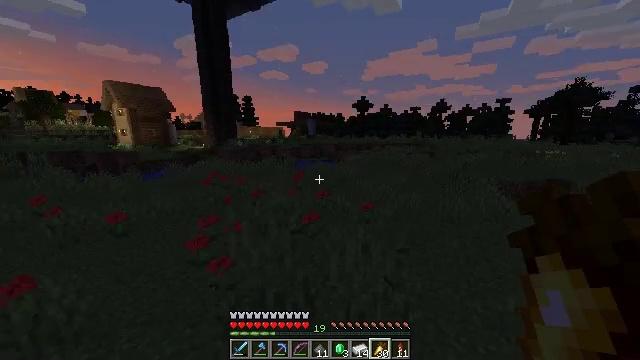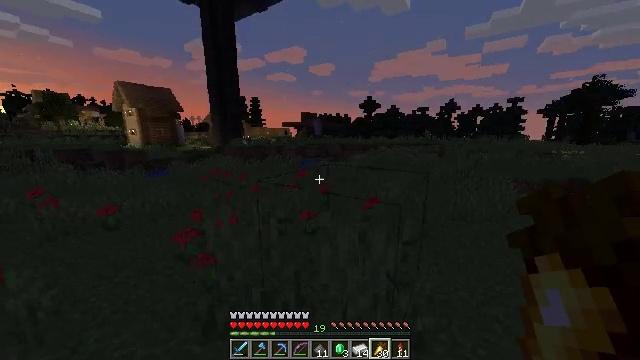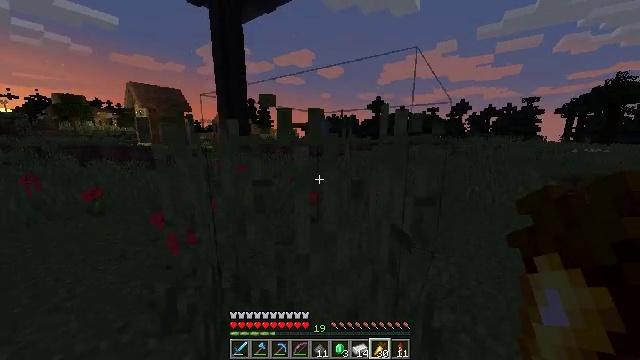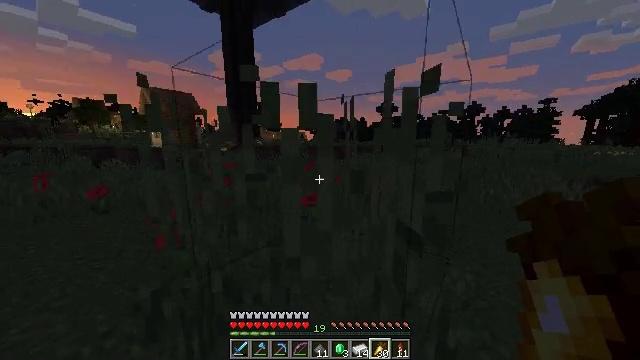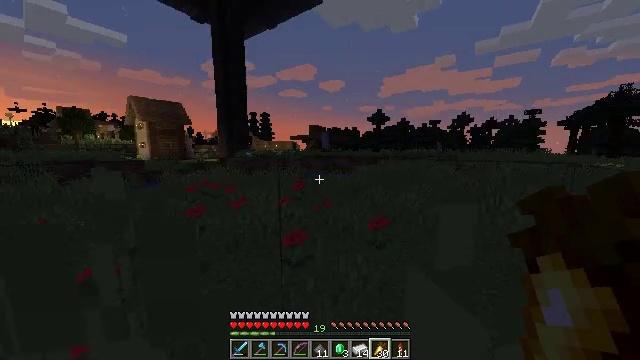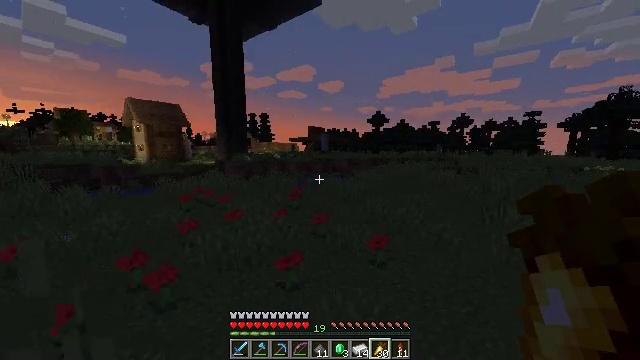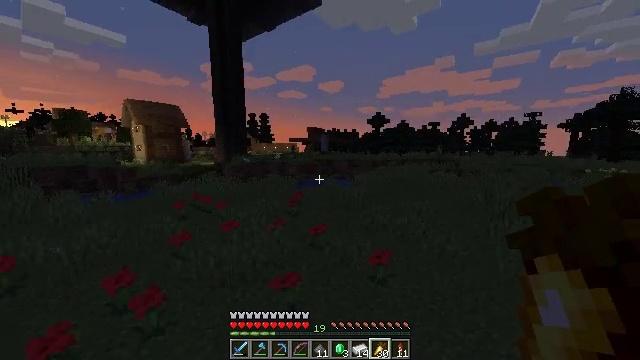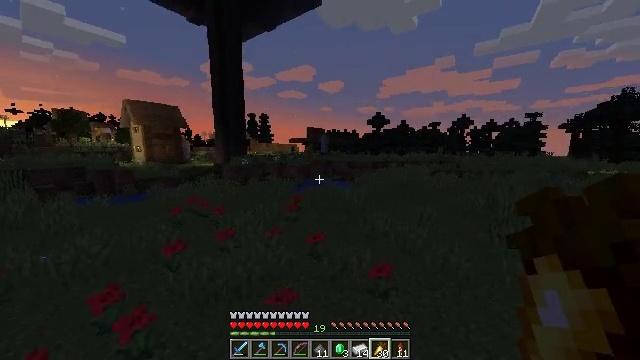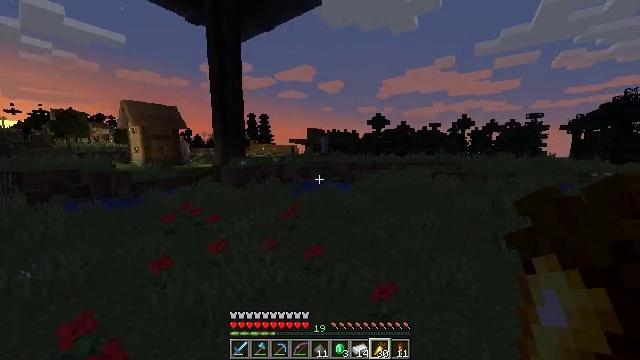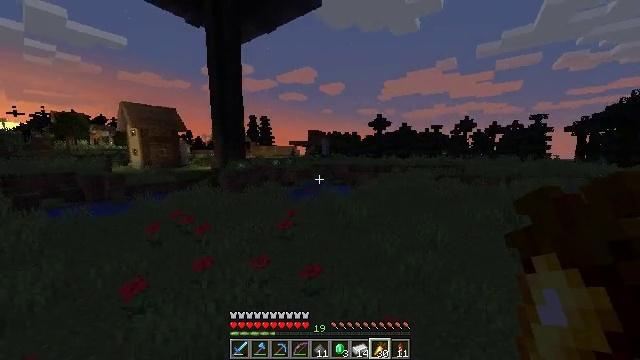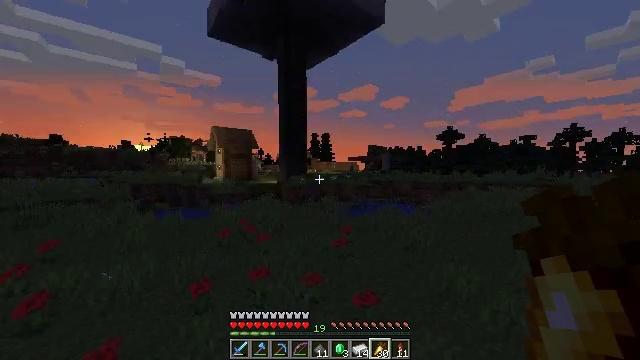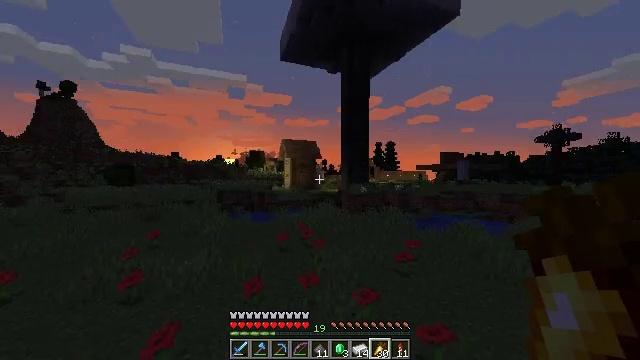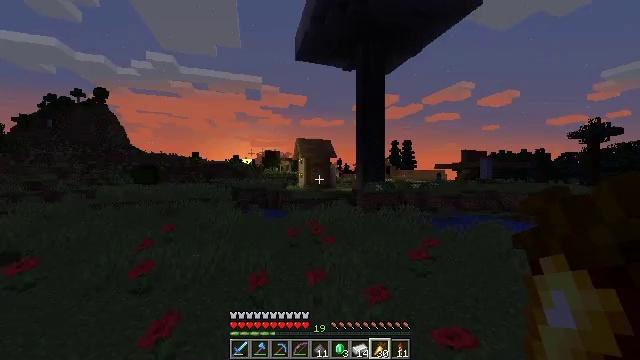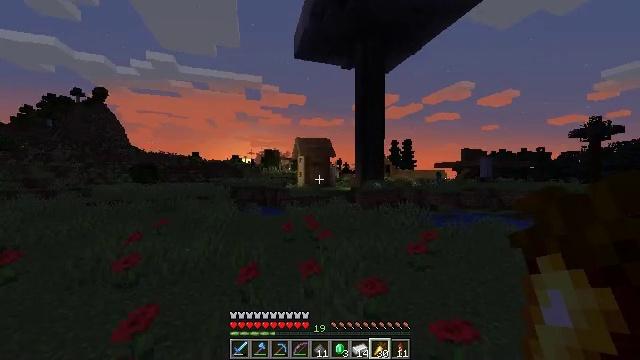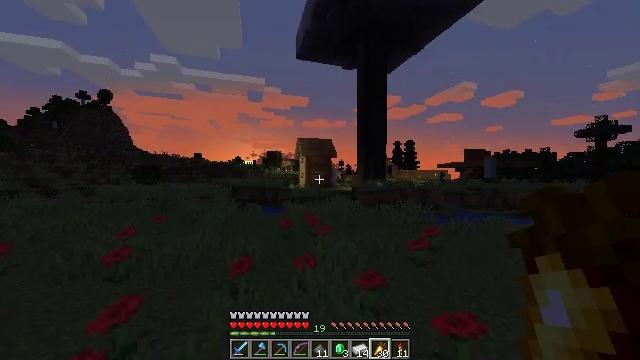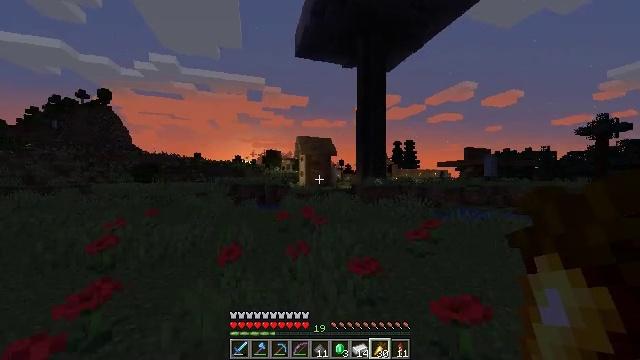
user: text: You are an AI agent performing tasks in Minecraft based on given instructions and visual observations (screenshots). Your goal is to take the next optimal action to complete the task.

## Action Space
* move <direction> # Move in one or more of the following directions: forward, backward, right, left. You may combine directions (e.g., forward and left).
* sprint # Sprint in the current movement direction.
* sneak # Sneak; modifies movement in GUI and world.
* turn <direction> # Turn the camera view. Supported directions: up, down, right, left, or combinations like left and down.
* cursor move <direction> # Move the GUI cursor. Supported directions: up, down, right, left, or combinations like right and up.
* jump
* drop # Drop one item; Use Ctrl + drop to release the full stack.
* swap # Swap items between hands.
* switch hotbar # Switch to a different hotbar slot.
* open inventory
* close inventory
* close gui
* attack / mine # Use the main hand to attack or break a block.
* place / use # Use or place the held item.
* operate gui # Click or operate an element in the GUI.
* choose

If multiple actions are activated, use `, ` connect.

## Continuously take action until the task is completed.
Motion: motion action
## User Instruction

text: Make a firework rocket with paper and gunpowder.
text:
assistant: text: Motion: move forward, sprint, turn left, jump
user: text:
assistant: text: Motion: move forward, sprint, turn left, jump
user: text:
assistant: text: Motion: move forward, sprint, turn left, jump
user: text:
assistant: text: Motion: move forward, sprint, turn right and up, jump
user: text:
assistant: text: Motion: move forward, sprint, jump
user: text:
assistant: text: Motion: move forward, sprint, jump
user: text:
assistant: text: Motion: move forward, sprint, jump
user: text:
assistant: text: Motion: move forward, sprint, jump
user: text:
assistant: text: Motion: move forward, sprint, jump
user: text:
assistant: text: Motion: move forward, sprint, turn left and up, jump
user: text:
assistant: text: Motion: move forward, sprint, turn left and up, jump
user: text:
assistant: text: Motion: move forward, sprint, turn left, jump
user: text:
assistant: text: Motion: move forward, sprint, jump
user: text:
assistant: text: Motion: move forward, sprint, jump
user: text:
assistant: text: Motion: move forward, sprint, jump
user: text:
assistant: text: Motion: move forward, sprint, jump
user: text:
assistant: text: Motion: move forward, sprint, jump
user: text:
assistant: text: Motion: move forward, sprint, jump
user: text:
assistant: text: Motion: move forward, sprint, turn left, jump
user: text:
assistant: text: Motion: move forward, sprint, turn left and down, jump
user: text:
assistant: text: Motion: move forward, sprint, jump
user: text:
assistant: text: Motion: move forward, sprint, jump
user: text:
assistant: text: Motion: move forward, sprint, jump
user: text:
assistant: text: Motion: move forward, sprint, jump
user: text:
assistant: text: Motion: move forward, sprint, jump
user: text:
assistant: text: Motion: move forward, sprint, jump
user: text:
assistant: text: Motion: move forward, sprint, jump
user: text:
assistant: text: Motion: move forward, sprint, jump
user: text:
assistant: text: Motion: move forward, sprint, jump
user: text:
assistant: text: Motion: move forward, sprint, jump